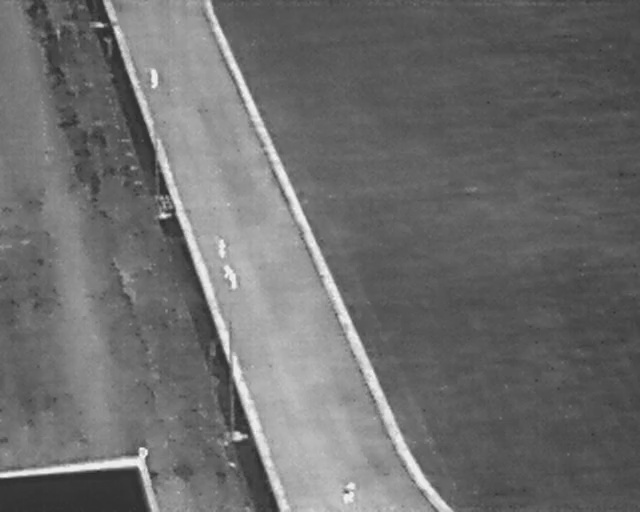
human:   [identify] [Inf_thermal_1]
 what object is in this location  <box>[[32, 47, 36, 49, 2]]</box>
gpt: <ref>1 medium person at the center</ref>

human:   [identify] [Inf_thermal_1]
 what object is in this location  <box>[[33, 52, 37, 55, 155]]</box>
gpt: <ref>1 large person at the center</ref>